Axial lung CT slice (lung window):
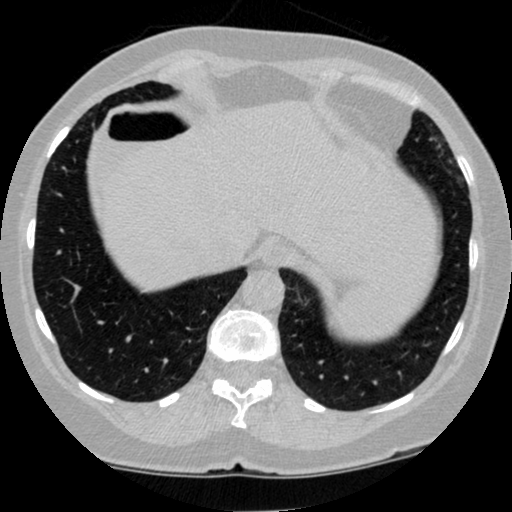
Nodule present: no